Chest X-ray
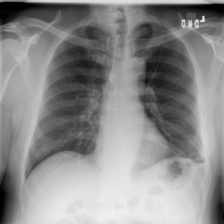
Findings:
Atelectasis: negative
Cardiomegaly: negative
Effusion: negative
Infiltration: negative
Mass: negative
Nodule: negative
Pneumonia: negative
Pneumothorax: negative
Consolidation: negative
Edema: negative
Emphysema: negative
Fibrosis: negative
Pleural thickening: negative
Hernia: negative